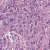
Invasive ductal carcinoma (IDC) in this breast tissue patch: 1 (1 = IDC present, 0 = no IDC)